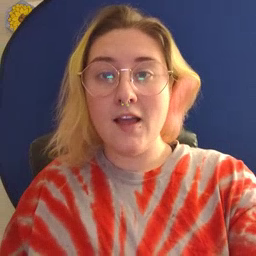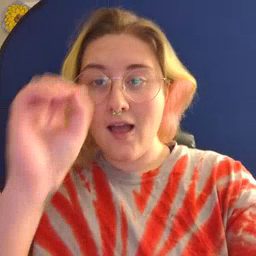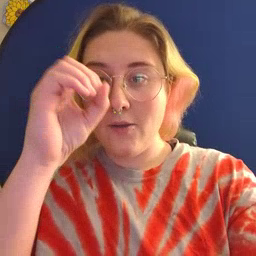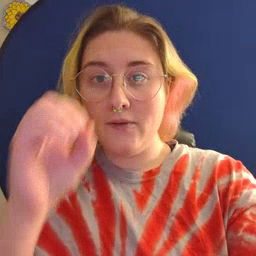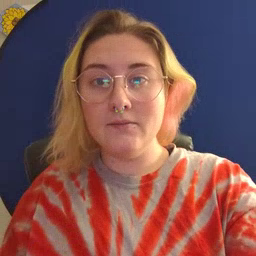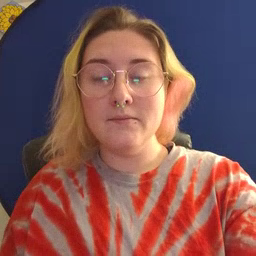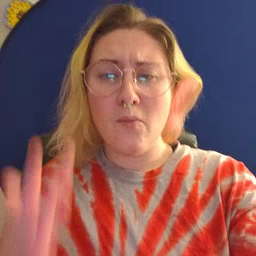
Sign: owl